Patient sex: F
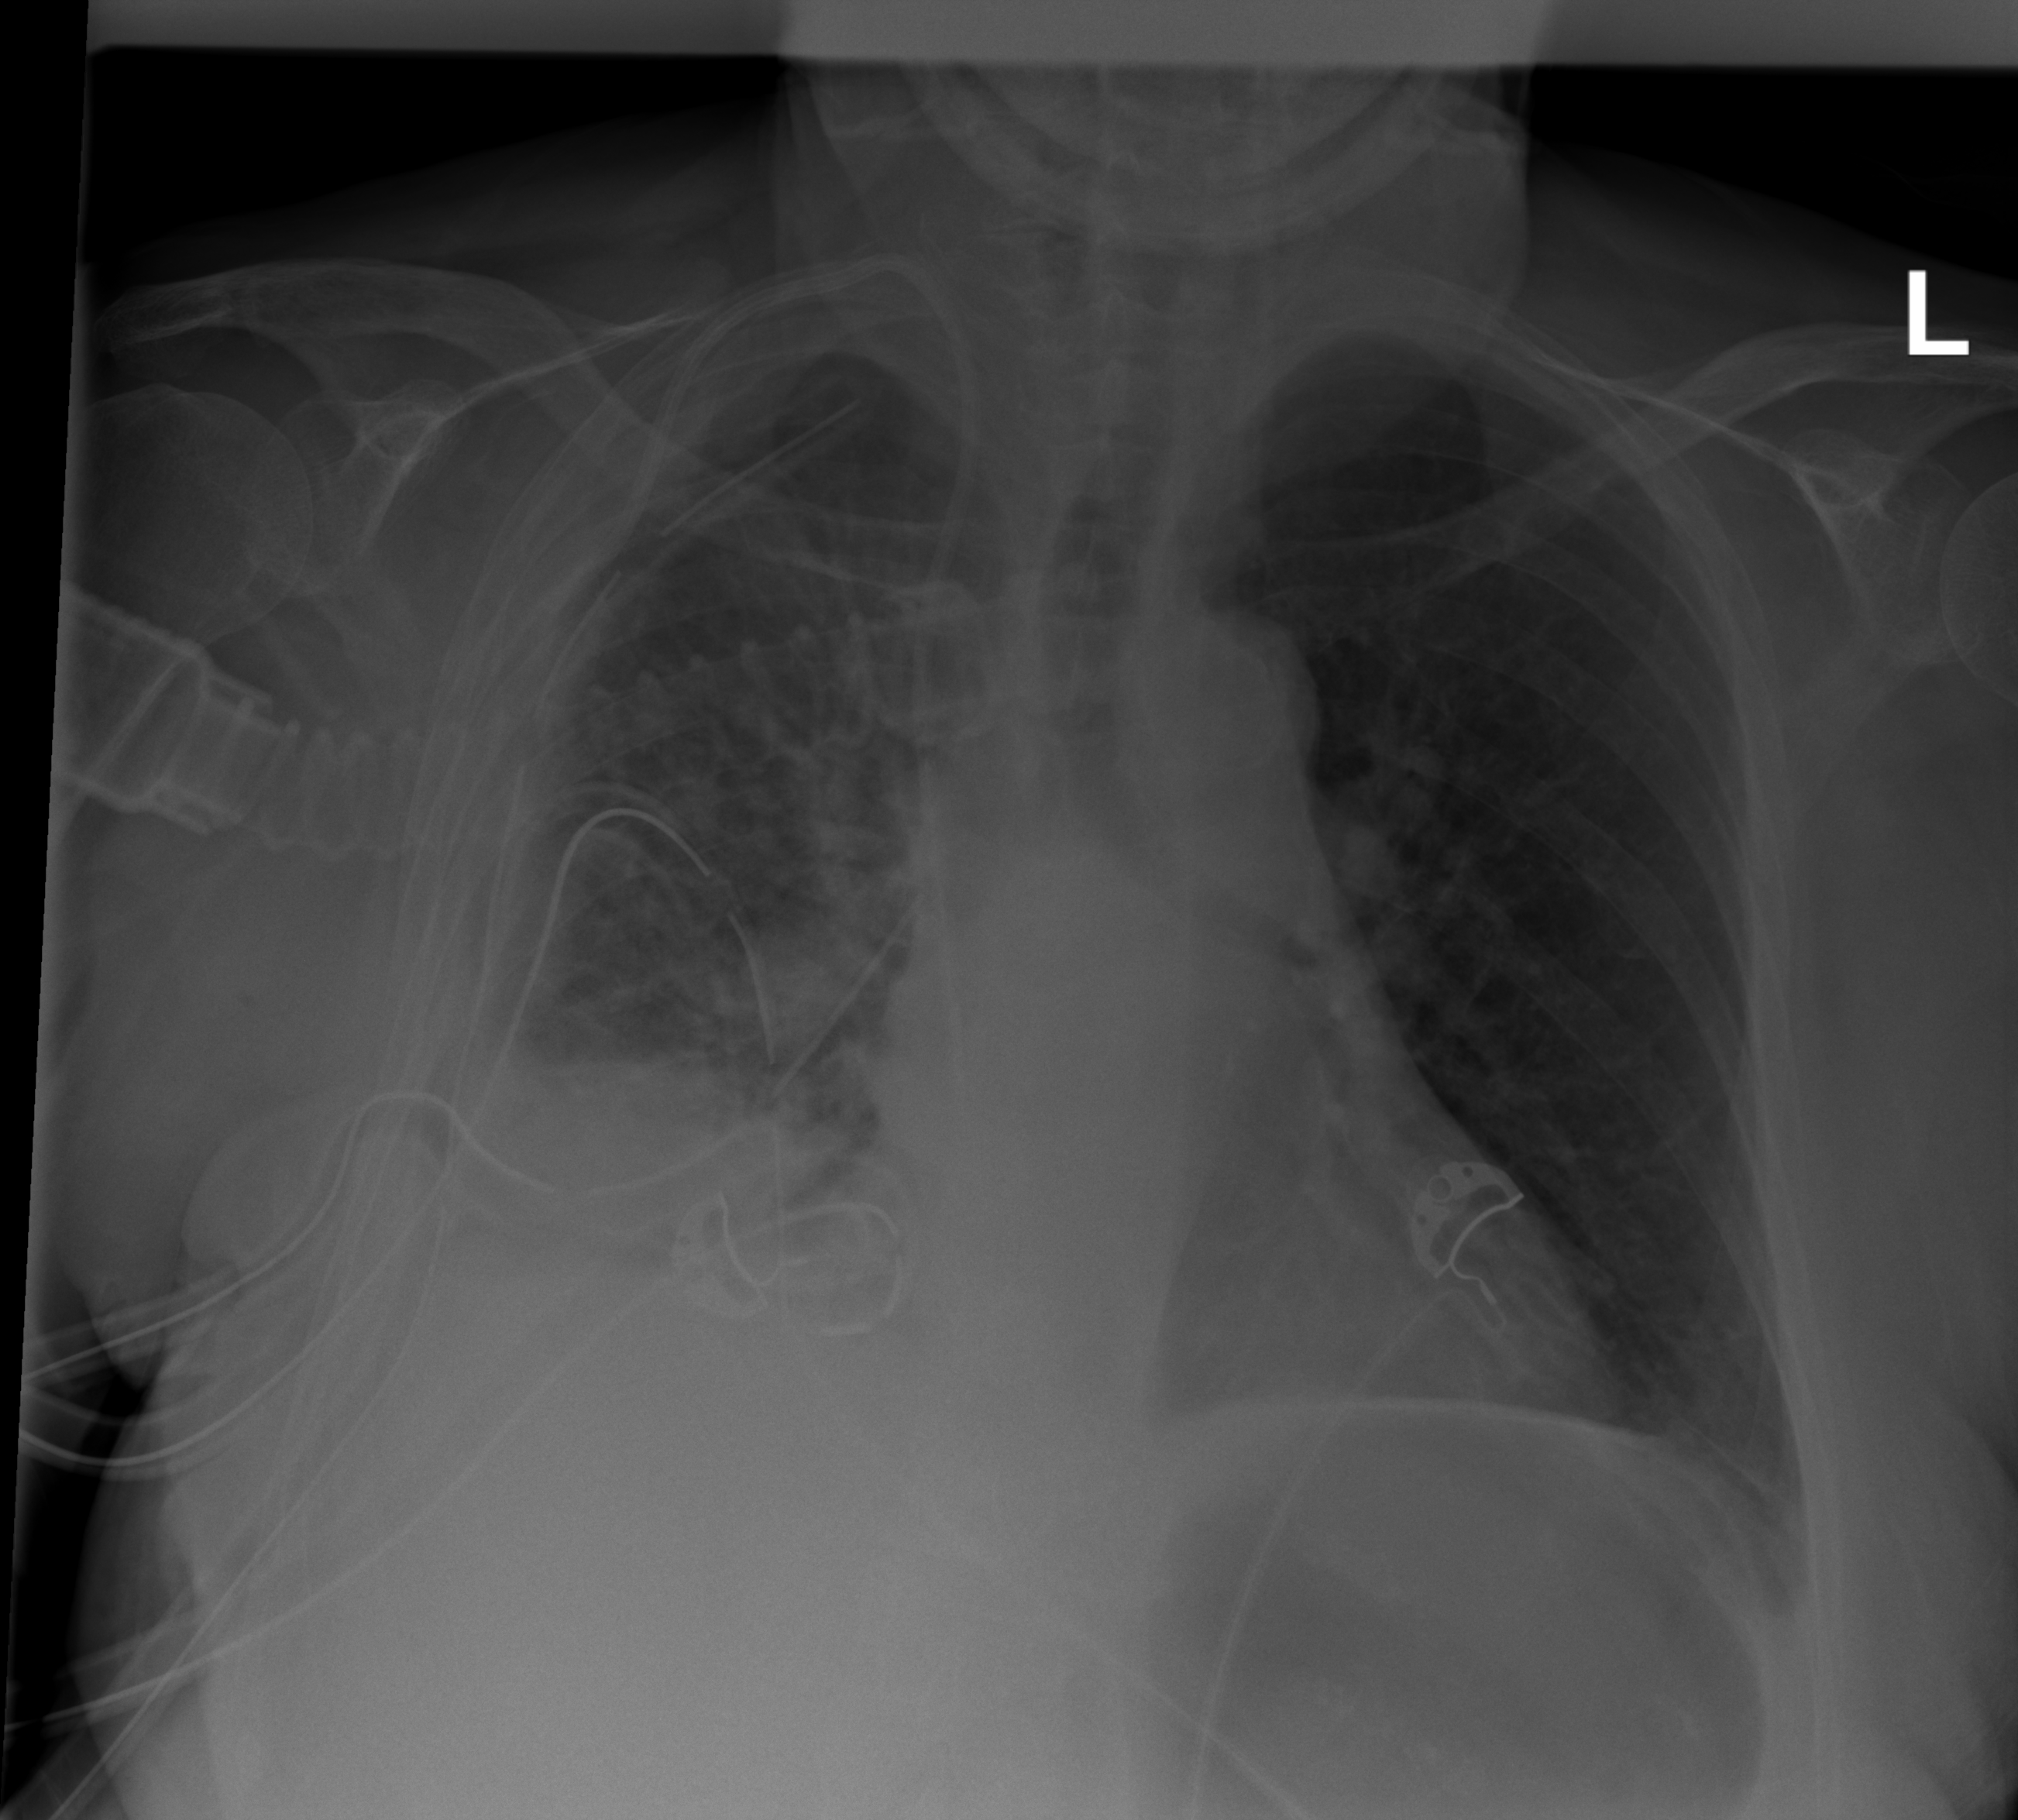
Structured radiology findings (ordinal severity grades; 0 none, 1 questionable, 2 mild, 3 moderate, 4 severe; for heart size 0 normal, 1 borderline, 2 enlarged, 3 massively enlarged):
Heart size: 0
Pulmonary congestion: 0
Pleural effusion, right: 3
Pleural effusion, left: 1
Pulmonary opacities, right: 3
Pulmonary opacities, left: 0
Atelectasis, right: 3
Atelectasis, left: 0